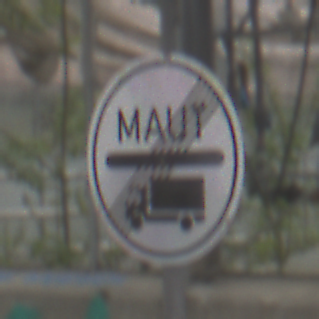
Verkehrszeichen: EndeMautpflicht
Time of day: Midday
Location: Roofed (Special)
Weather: Overcast
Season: NotSpecified
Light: Natural